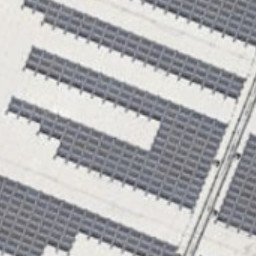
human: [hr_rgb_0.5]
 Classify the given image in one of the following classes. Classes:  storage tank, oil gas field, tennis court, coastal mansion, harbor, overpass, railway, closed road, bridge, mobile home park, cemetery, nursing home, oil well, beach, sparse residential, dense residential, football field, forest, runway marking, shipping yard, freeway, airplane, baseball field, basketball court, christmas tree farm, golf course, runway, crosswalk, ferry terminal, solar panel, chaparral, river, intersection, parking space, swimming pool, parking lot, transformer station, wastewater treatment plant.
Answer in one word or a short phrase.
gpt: solar panel